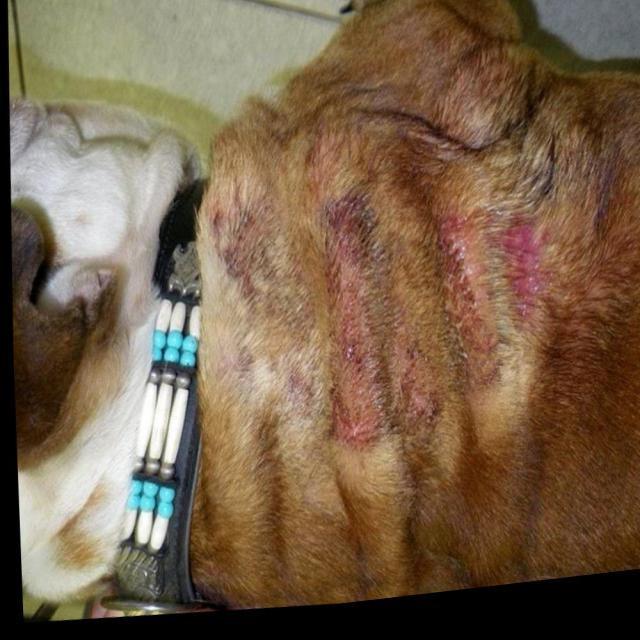
Canine dermatitis — inflammation of the skin presenting with erythema, pruritus, papules, and excoriation. May be allergic, contact, or atopic in origin.